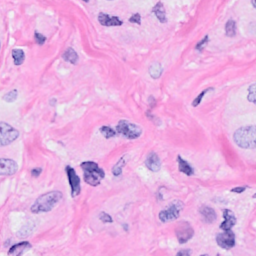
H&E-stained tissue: Breast